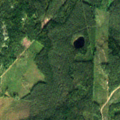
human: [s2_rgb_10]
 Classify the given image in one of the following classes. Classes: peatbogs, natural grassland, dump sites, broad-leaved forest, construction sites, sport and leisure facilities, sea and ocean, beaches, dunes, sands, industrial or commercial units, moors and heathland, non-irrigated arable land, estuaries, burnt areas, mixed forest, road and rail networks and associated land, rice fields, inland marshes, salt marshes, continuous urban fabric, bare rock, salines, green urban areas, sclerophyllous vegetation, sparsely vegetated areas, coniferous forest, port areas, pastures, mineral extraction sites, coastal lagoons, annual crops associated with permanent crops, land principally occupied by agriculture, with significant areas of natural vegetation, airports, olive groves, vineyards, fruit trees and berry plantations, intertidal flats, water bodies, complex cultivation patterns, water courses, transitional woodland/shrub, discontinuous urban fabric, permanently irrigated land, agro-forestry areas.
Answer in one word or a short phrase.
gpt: coniferous forest, transitional woodland/shrub